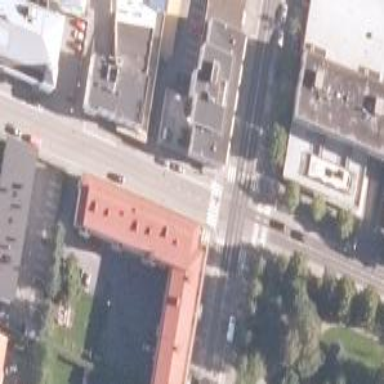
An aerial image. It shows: Marked crossing on the road.